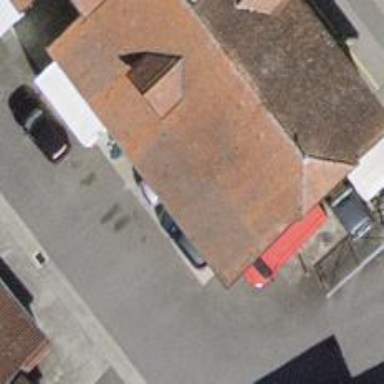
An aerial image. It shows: Pub with its own brewery.